Field crop: tomato
Growth stage: 2
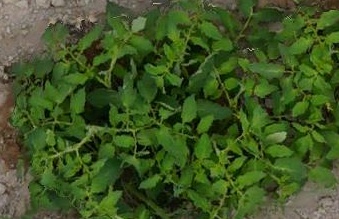
Species: tomato